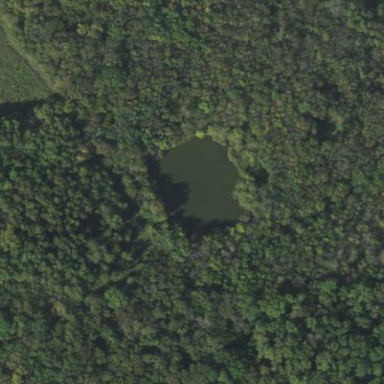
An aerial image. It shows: Reservoir of natural water.